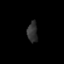
Tissue: skin
Cell type: Myeloid cells
Senescence score: 0.7673
Nuclear area (px): 201
Mean DAPI intensity: 49.114